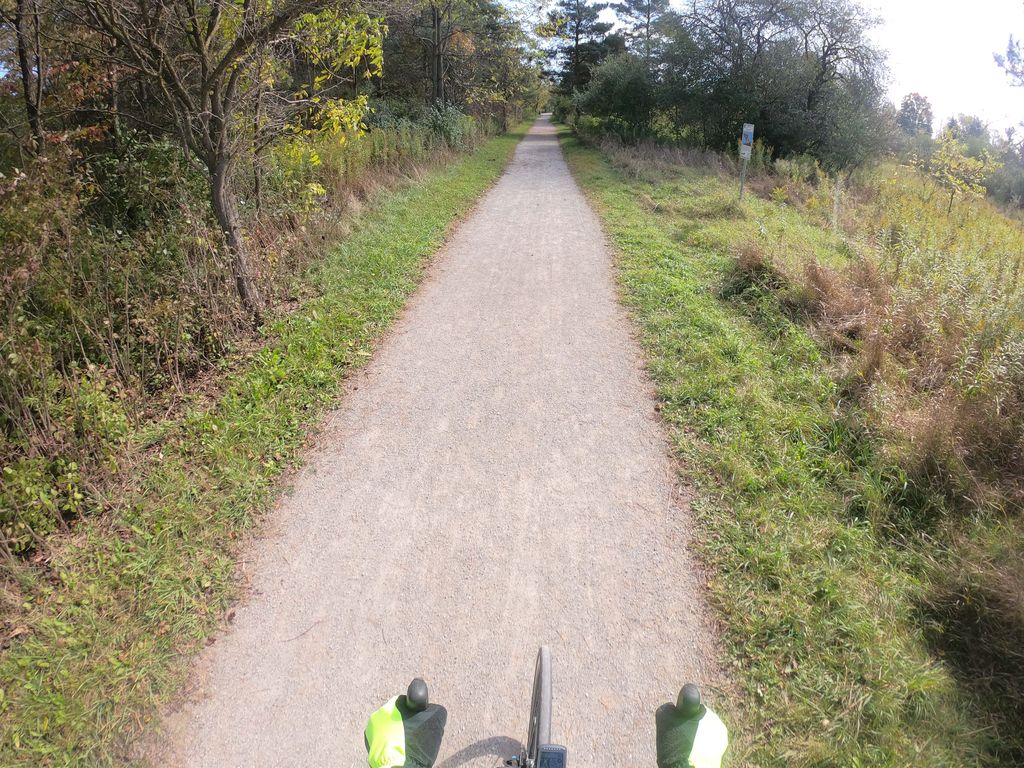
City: kitchener-waterloo